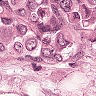
Metastatic tissue present: yes